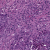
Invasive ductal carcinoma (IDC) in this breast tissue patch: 1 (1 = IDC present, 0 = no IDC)